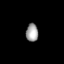
Tissue: lung
Cell type: Epithelial cells
Senescence score: 0.2412
Nuclear area (px): 216
Mean DAPI intensity: 158.685